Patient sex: M
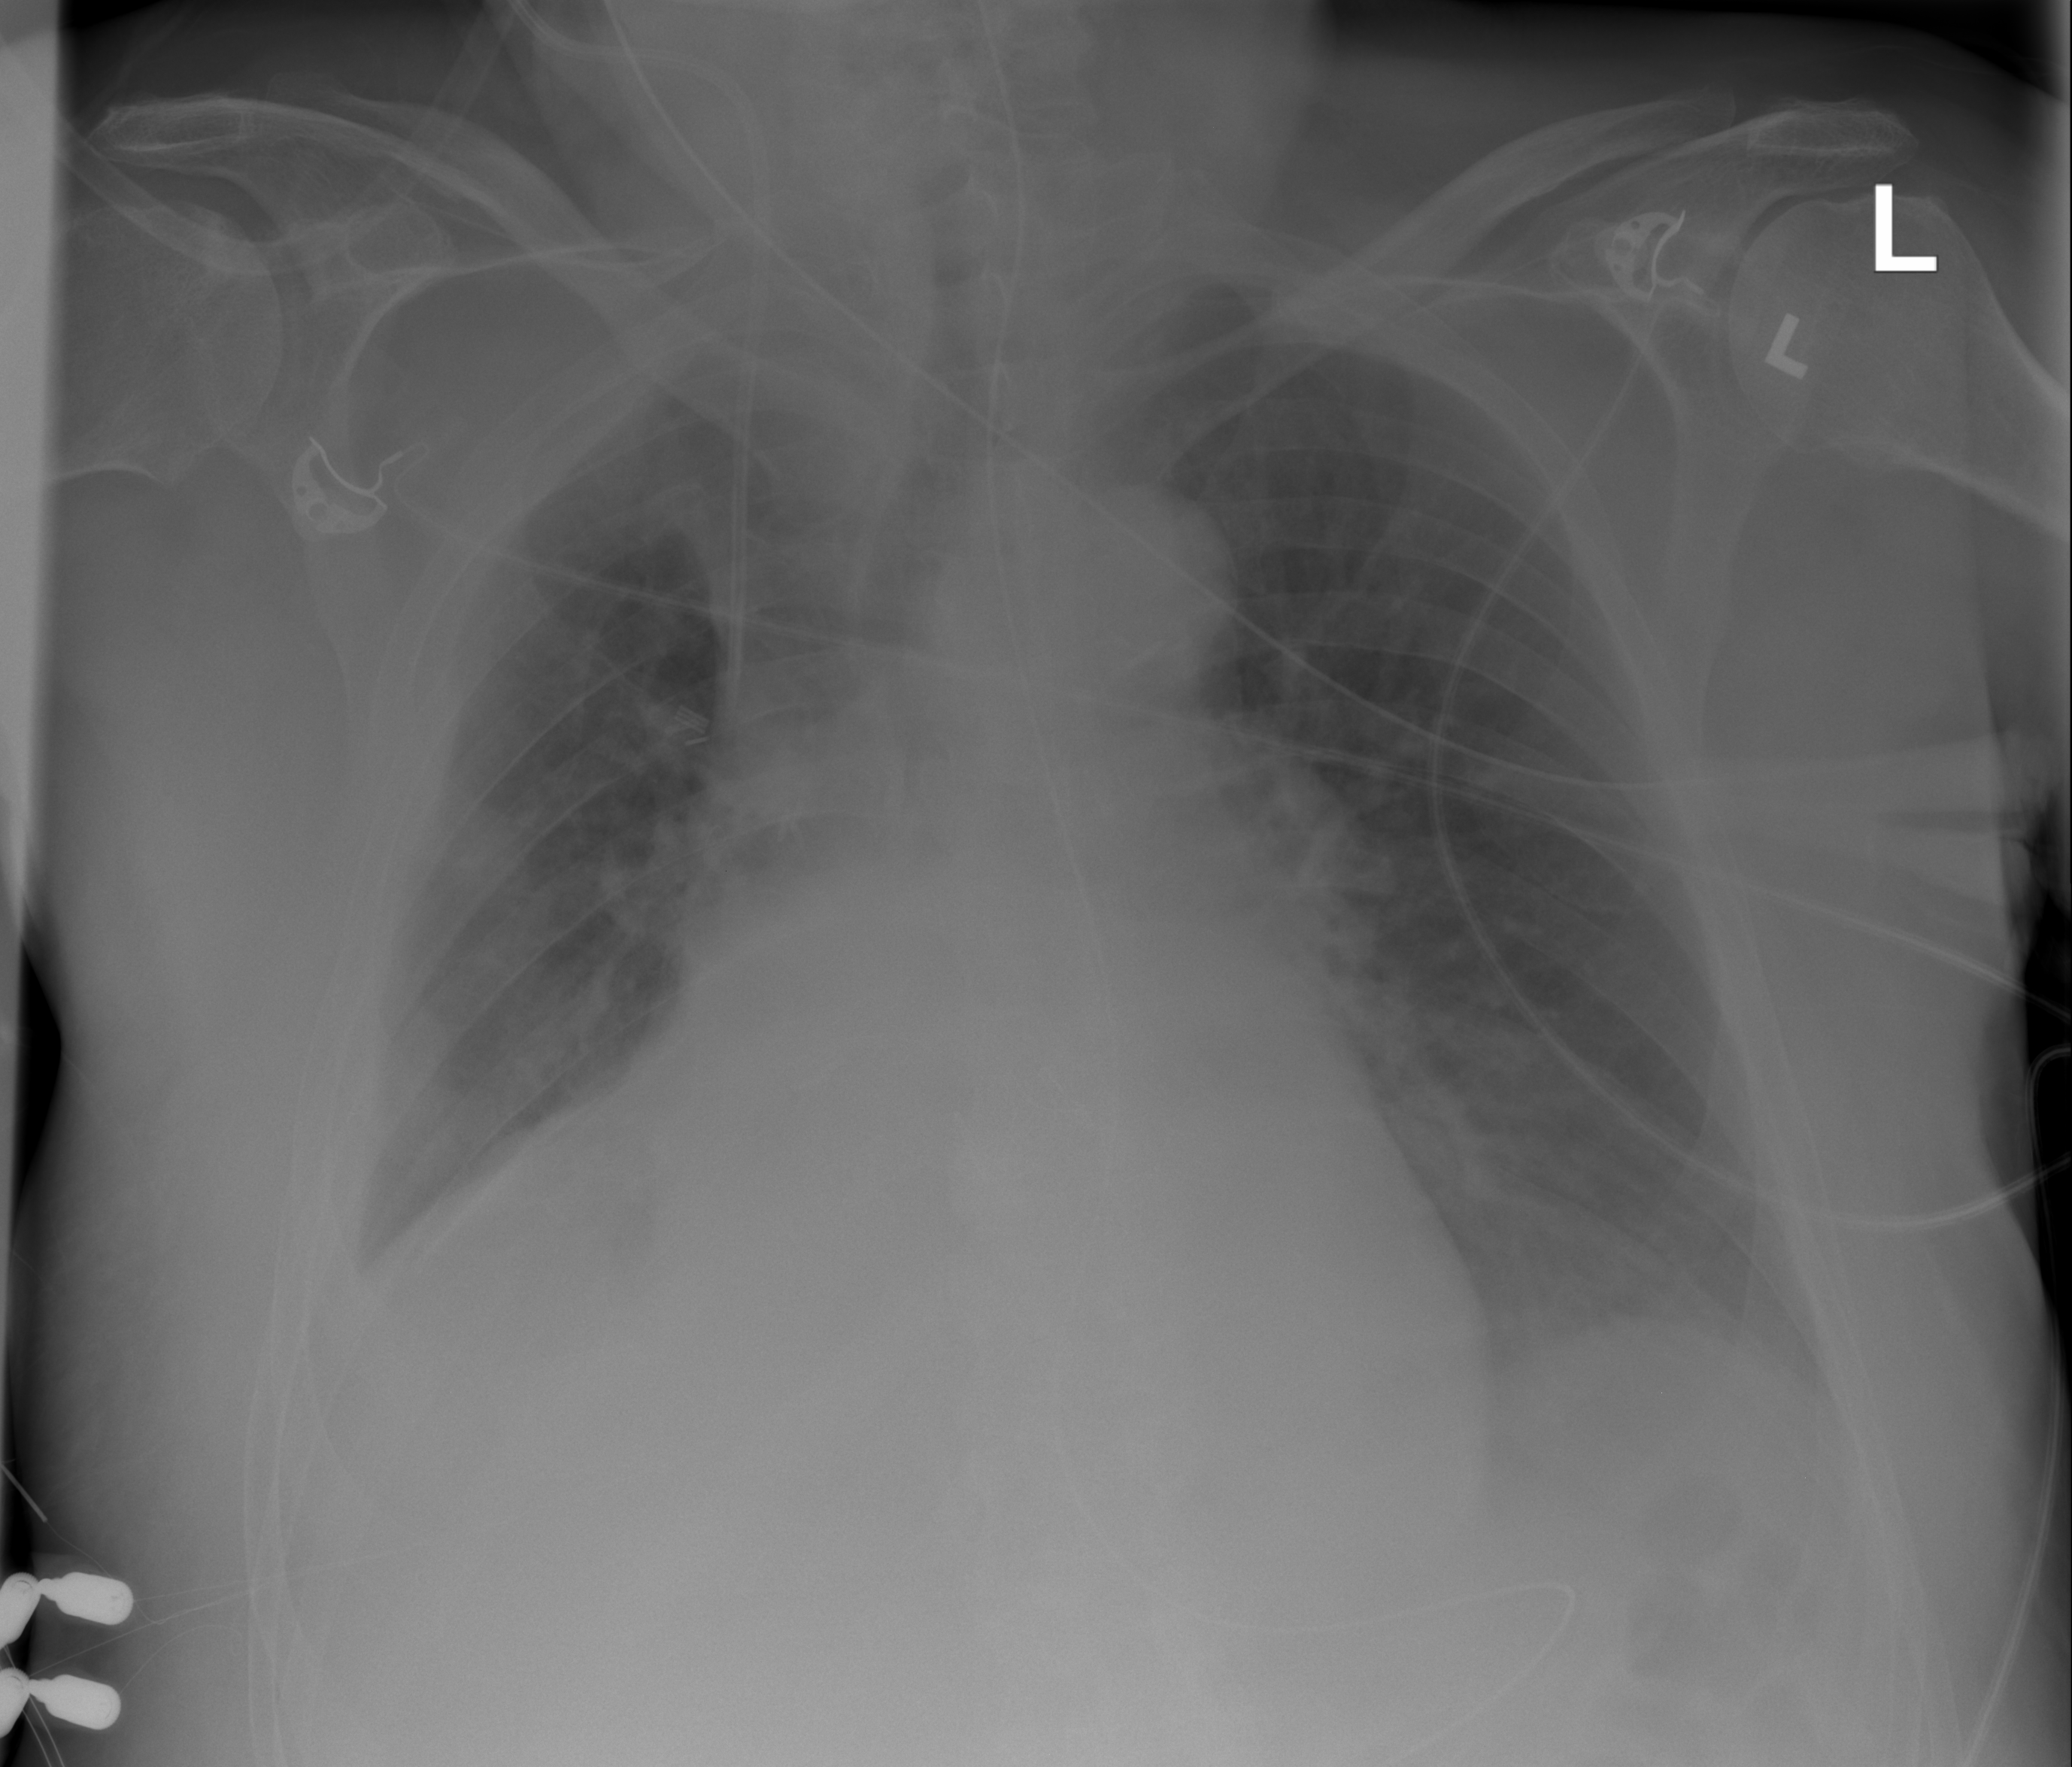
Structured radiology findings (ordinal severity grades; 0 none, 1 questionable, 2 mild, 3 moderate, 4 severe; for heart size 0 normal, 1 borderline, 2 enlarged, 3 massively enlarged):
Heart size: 2
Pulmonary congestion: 2
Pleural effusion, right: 2
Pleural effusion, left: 0
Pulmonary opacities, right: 2
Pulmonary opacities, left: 0
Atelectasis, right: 2
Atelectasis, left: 2